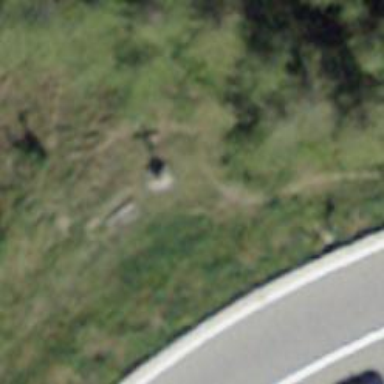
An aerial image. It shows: Historic wayside cross.